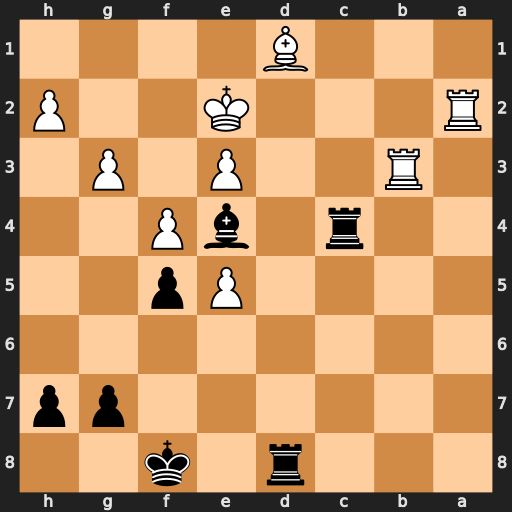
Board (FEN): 3r1k2/6pp/8/4Pp2/2r1bP2/1R2P1P1/R3K2P/3B4
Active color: b
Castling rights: -
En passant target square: -
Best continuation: Rc1 Rd2 Bf3+ Kxf3 Rxd2